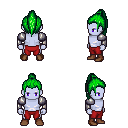
a pixel art fantasy rpg character, male body template, dark elf, purple skin, steel arm armor, red pants, green long topknot hairstyle, brown shoes, four views (front, back, left, right), 2x2 character sprite sheet, small pixel art, hard edges, no anti-aliasing